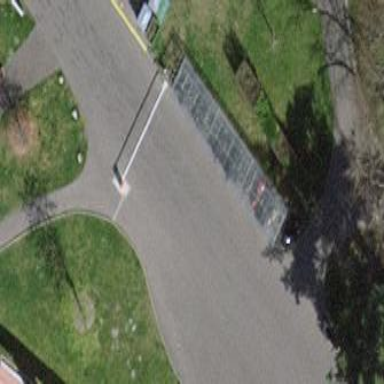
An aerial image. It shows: Motorcycle parking facility.